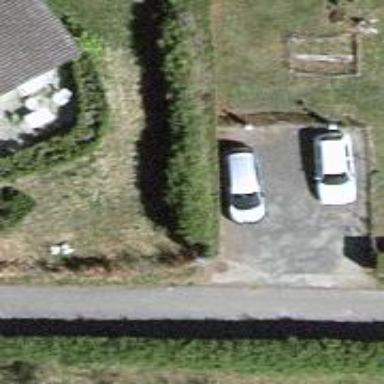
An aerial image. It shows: Hedge acting as barrier.